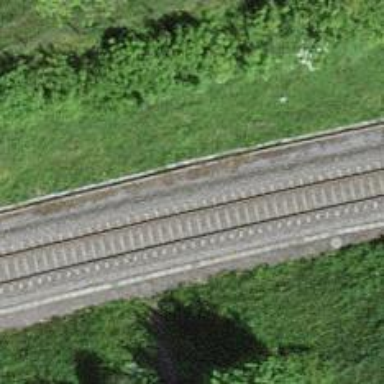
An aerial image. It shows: Single-track electrified railway with contact line.